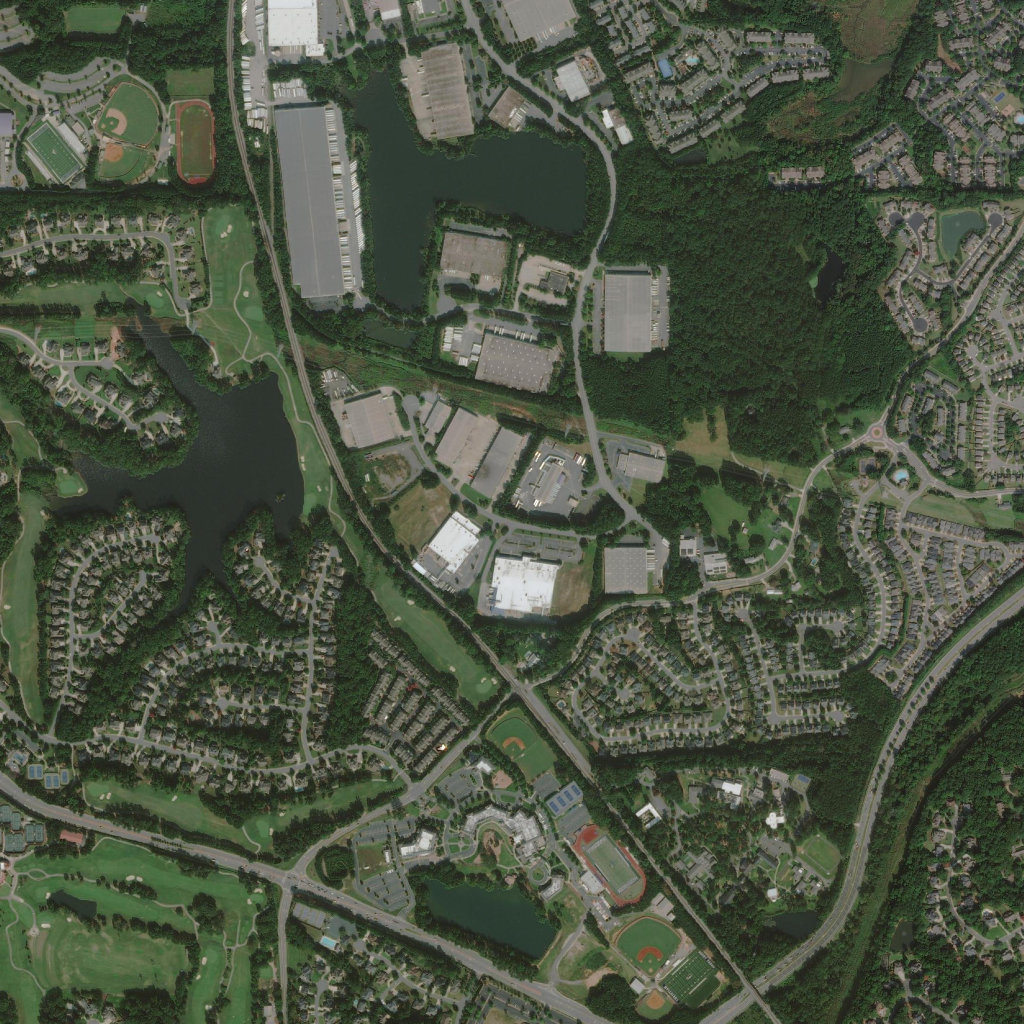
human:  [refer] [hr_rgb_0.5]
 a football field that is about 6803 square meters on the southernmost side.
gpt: <box>[[64, 92, 70, 98, 0]]</box>

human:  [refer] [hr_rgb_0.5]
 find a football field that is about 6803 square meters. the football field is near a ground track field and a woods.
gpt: <box>[[64, 92, 70, 98, 0]]</box>